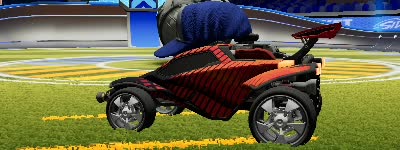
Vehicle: octane